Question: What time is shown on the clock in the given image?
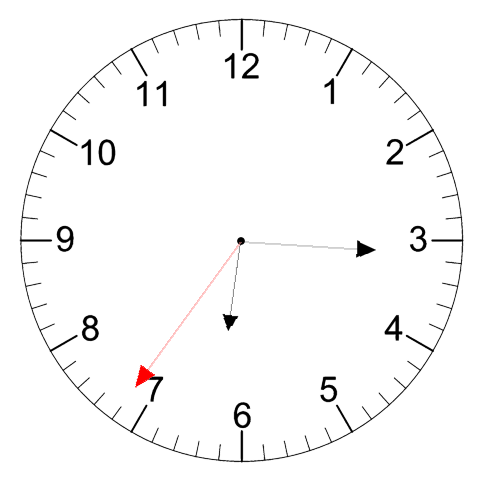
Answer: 06:15:36